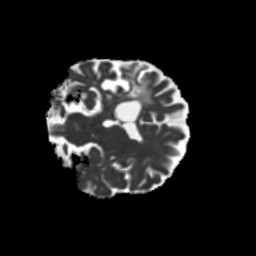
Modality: MD
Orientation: coronal
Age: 69
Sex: female
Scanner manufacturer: siemens
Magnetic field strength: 3 T
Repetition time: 5.25 s
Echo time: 0.08 s